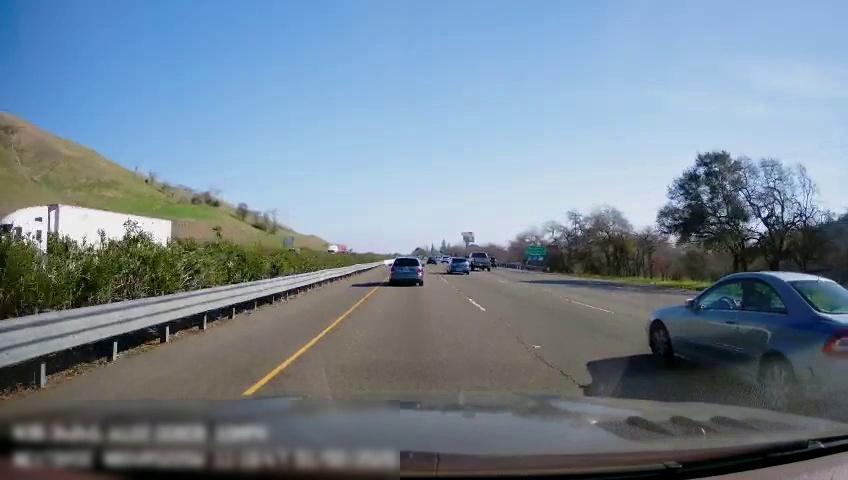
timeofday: Day
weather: Sunny
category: Drivable Space
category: Vehicles | Car
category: Vehicles | Truck
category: Vehicles | Truck
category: Vehicles | Truck
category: Vehicles | Car
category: Vehicles | Car
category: Vehicles | Car
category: Vehicles | SUV
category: Lanes | Current Lane
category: Lanes | Current Lane
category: Lanes | Alternate Lane
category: Traffic | Signs